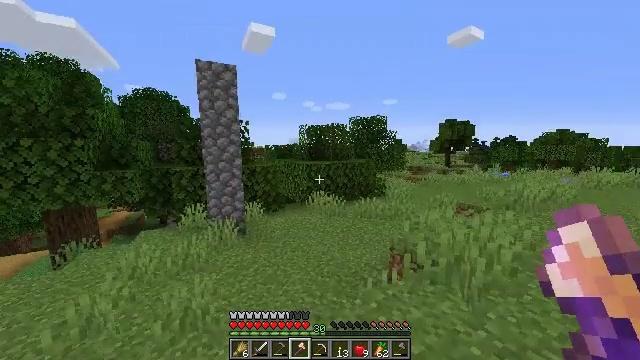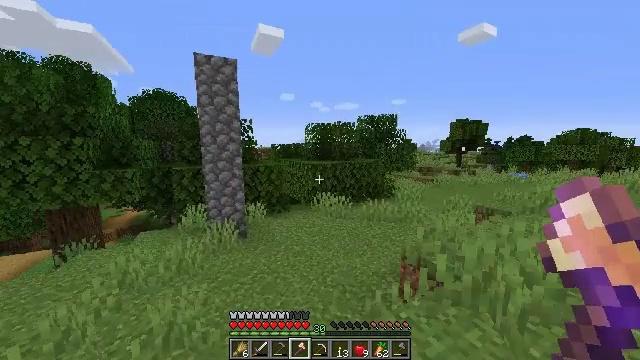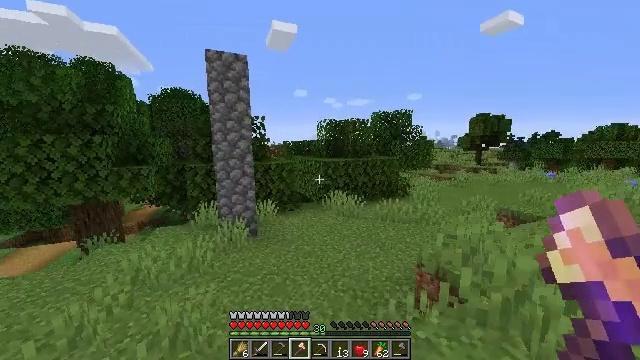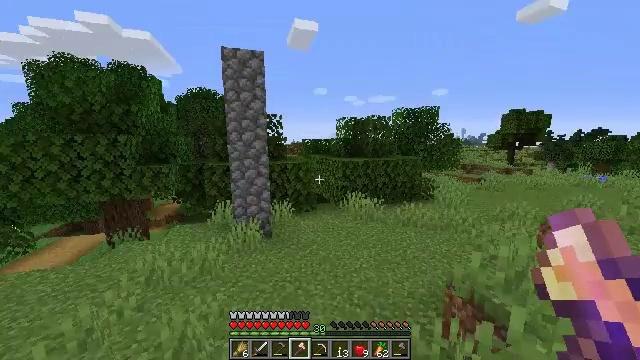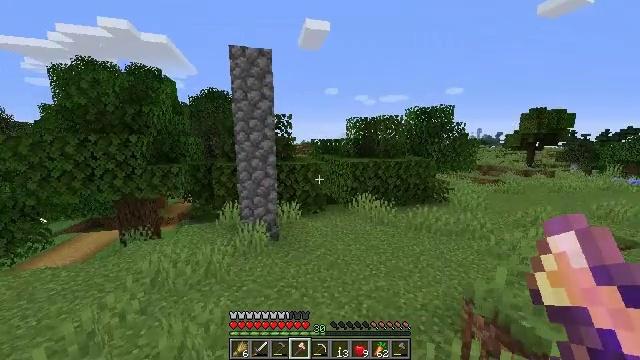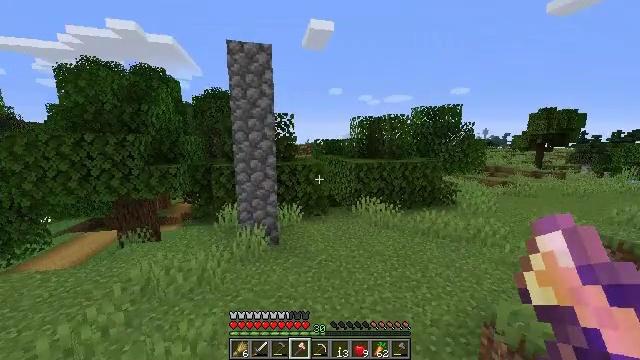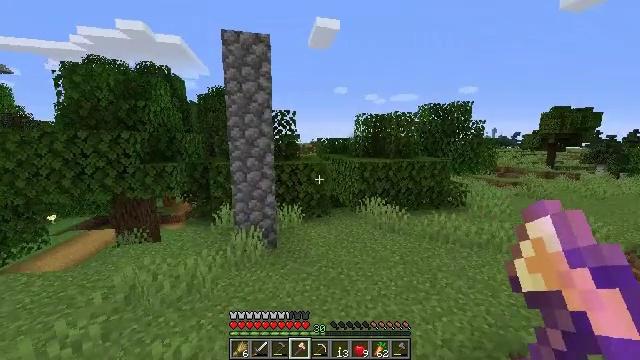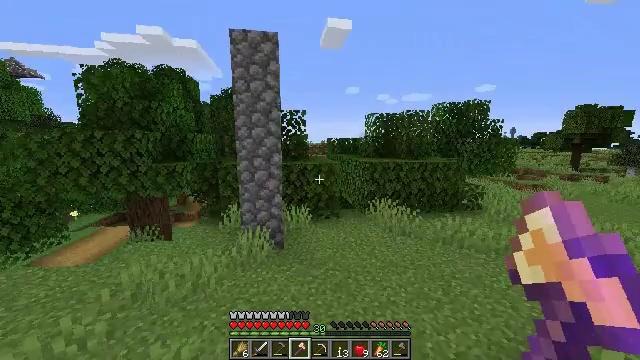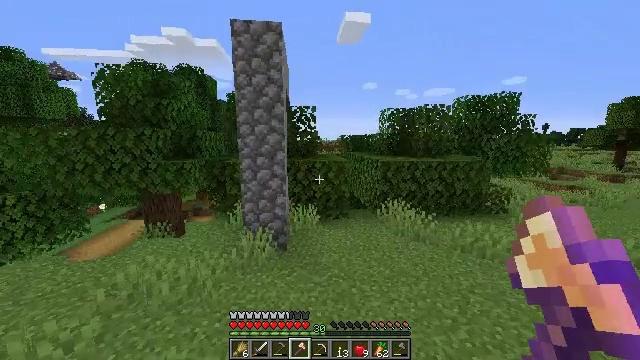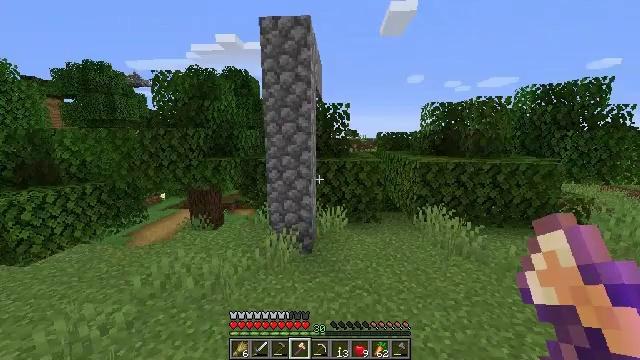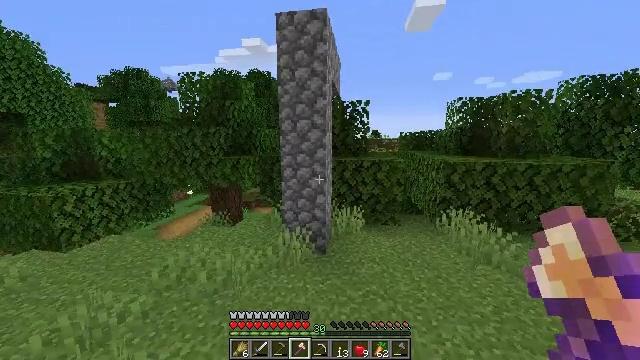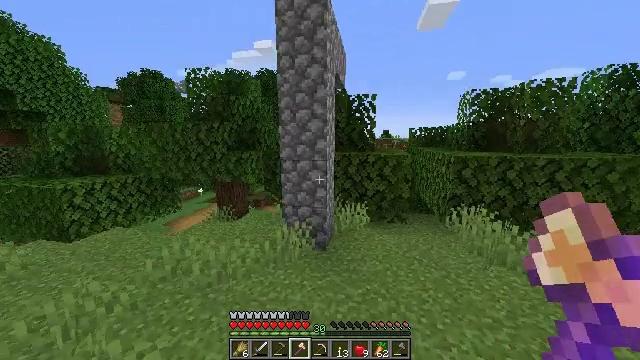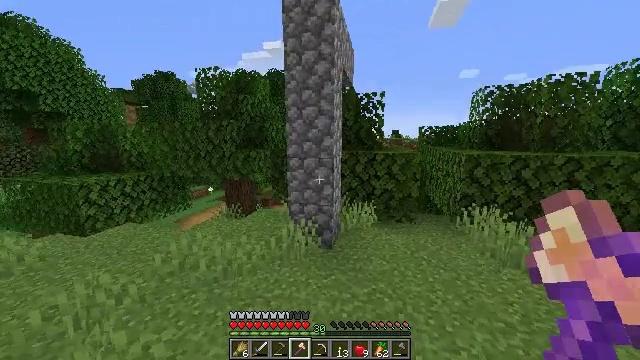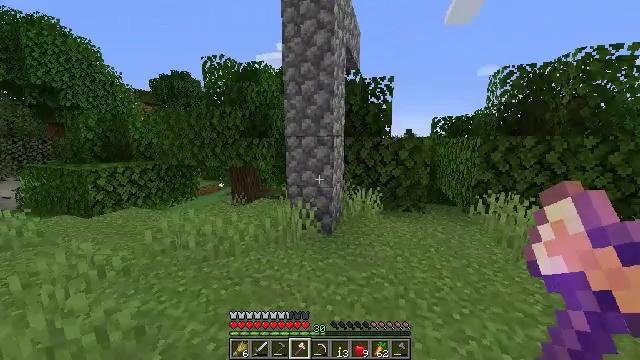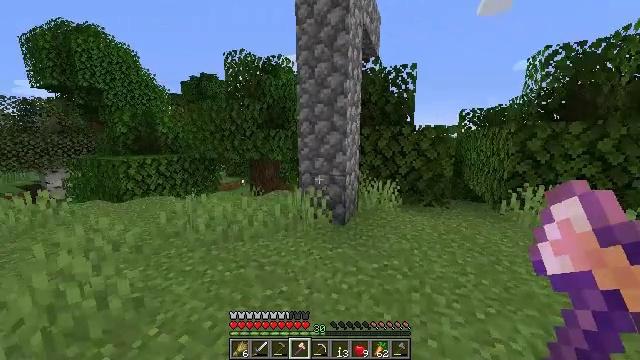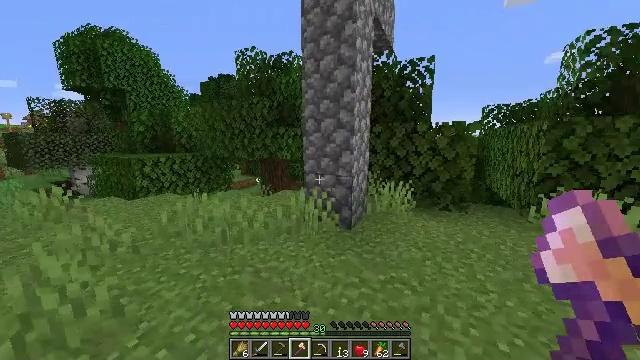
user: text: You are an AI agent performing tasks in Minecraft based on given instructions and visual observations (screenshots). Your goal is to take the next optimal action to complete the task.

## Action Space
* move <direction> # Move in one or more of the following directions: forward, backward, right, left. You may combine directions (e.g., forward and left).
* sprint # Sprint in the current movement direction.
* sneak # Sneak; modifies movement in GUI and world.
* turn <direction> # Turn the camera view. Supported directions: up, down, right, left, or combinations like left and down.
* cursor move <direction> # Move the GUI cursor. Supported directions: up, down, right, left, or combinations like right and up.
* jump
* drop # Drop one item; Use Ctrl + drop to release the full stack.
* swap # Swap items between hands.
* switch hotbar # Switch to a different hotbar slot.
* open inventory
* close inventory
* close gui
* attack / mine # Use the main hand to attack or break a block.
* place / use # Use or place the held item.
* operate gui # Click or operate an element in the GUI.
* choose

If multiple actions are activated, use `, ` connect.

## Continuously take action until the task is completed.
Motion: motion action
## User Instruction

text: Cut down the tree and harvest oak logs.
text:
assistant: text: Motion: move forward, turn left
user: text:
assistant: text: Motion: move forward, turn left
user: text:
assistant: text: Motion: move forward, turn left
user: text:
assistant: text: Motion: move forward, turn left
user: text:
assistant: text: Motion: move forward, turn left
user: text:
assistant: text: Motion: move forward and move right, turn left
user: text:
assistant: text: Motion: move forward and move right, turn left
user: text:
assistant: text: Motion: move forward and move right, turn left
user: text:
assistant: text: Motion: move forward and move right, turn left
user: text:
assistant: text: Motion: move forward and move right, turn left
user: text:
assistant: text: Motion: move forward and move right, turn left
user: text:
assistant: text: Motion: move forward and move right, turn left
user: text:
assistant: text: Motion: move forward and move right, turn left
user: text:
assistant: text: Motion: move forward and move right, turn left
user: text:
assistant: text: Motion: move forward and move right, turn left
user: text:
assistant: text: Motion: move forward and move right, turn left
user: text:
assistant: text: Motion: move forward and move left
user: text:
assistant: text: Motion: move forward and move left
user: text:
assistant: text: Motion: move forward and move left
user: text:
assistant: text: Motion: move forward and move left
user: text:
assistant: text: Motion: move forward and move left
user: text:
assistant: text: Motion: move forward and move left
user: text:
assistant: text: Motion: move forward and move left
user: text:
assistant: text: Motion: move forward and move left
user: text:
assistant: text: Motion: move forward and move left
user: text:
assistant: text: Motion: move forward
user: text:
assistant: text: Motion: move forward
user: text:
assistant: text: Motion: move forward
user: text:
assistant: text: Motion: move forward
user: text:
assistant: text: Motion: move forward